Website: bh-photo
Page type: address-validator
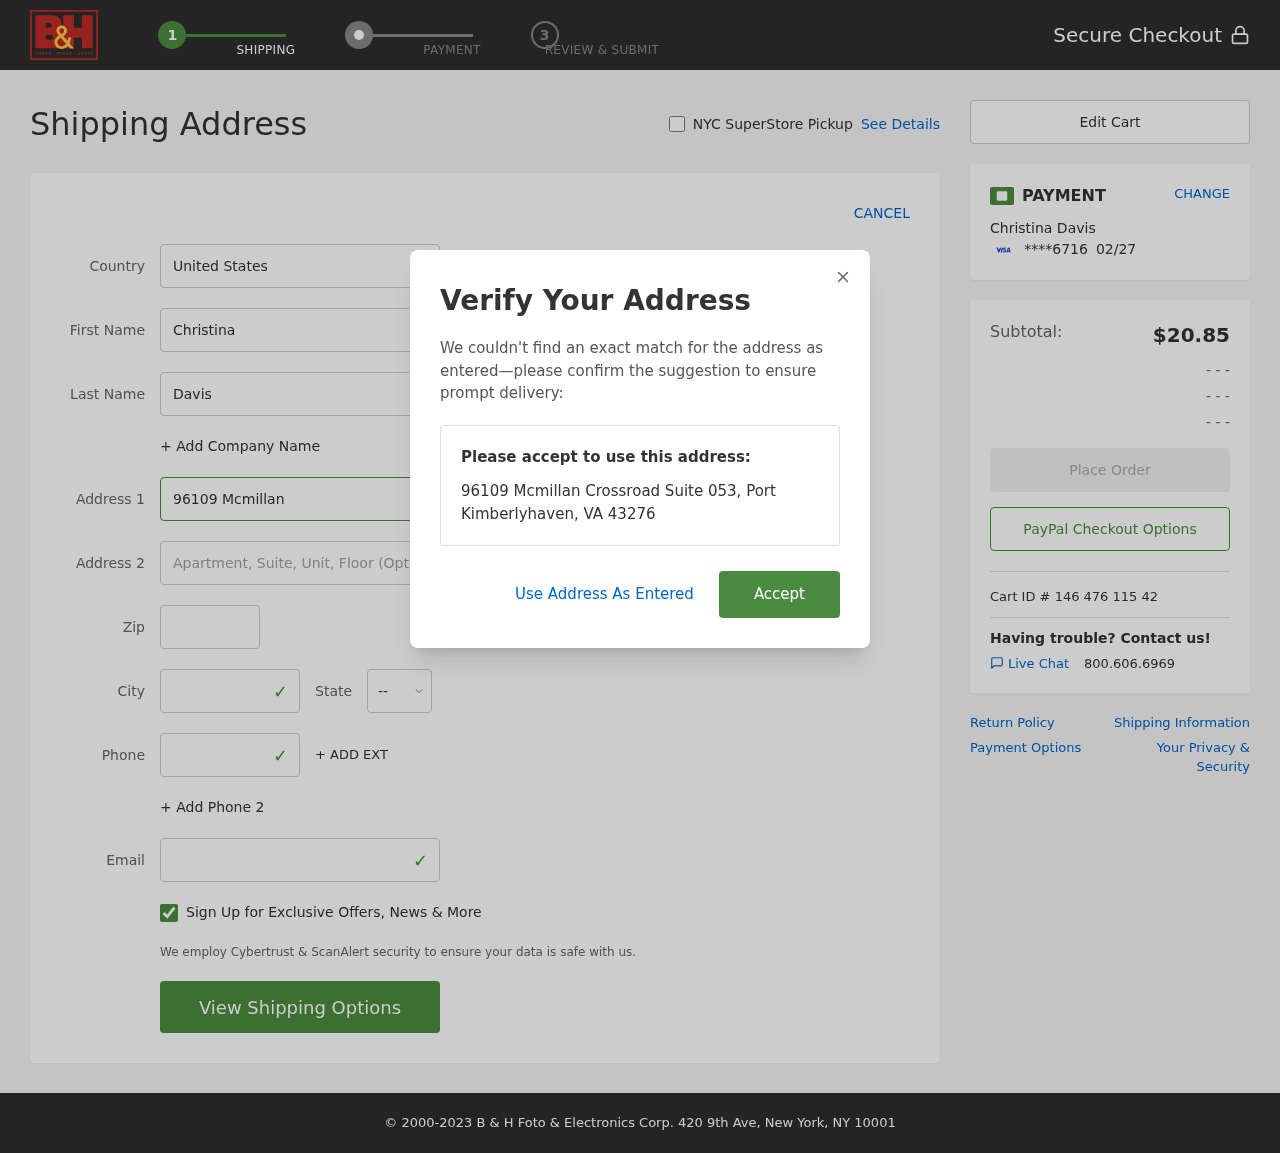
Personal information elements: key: PII_CARD_EXPIRY
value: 02/27
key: PII_CARD_LAST4
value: ****6716
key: PII_CITY
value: Port Kimberlyhaven
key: PII_COUNTRY
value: United States
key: PII_EMAIL
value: christina.davis@yahoo.com
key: PII_FIRSTNAME
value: Christina
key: PII_FULLNAME
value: Christina Davis
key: PII_LASTNAME
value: Davis
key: PII_PHONE
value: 7672087138
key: PII_POSTCODE
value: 43276
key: PII_STATE_ABBR
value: VA
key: PII_STREET
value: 96109 Mcmillan Crossroad Suite 053
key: PII_CITY_STATE_ZIP
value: Port Kimberlyhaven, VA 43276
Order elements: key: ORDER_SUBTOTAL
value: $20.85
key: ORDER_ID
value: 146 476 115 42